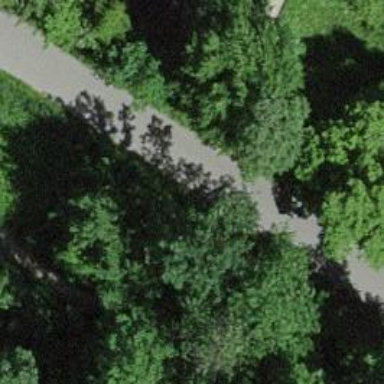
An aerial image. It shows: Unpaved path.